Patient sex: F
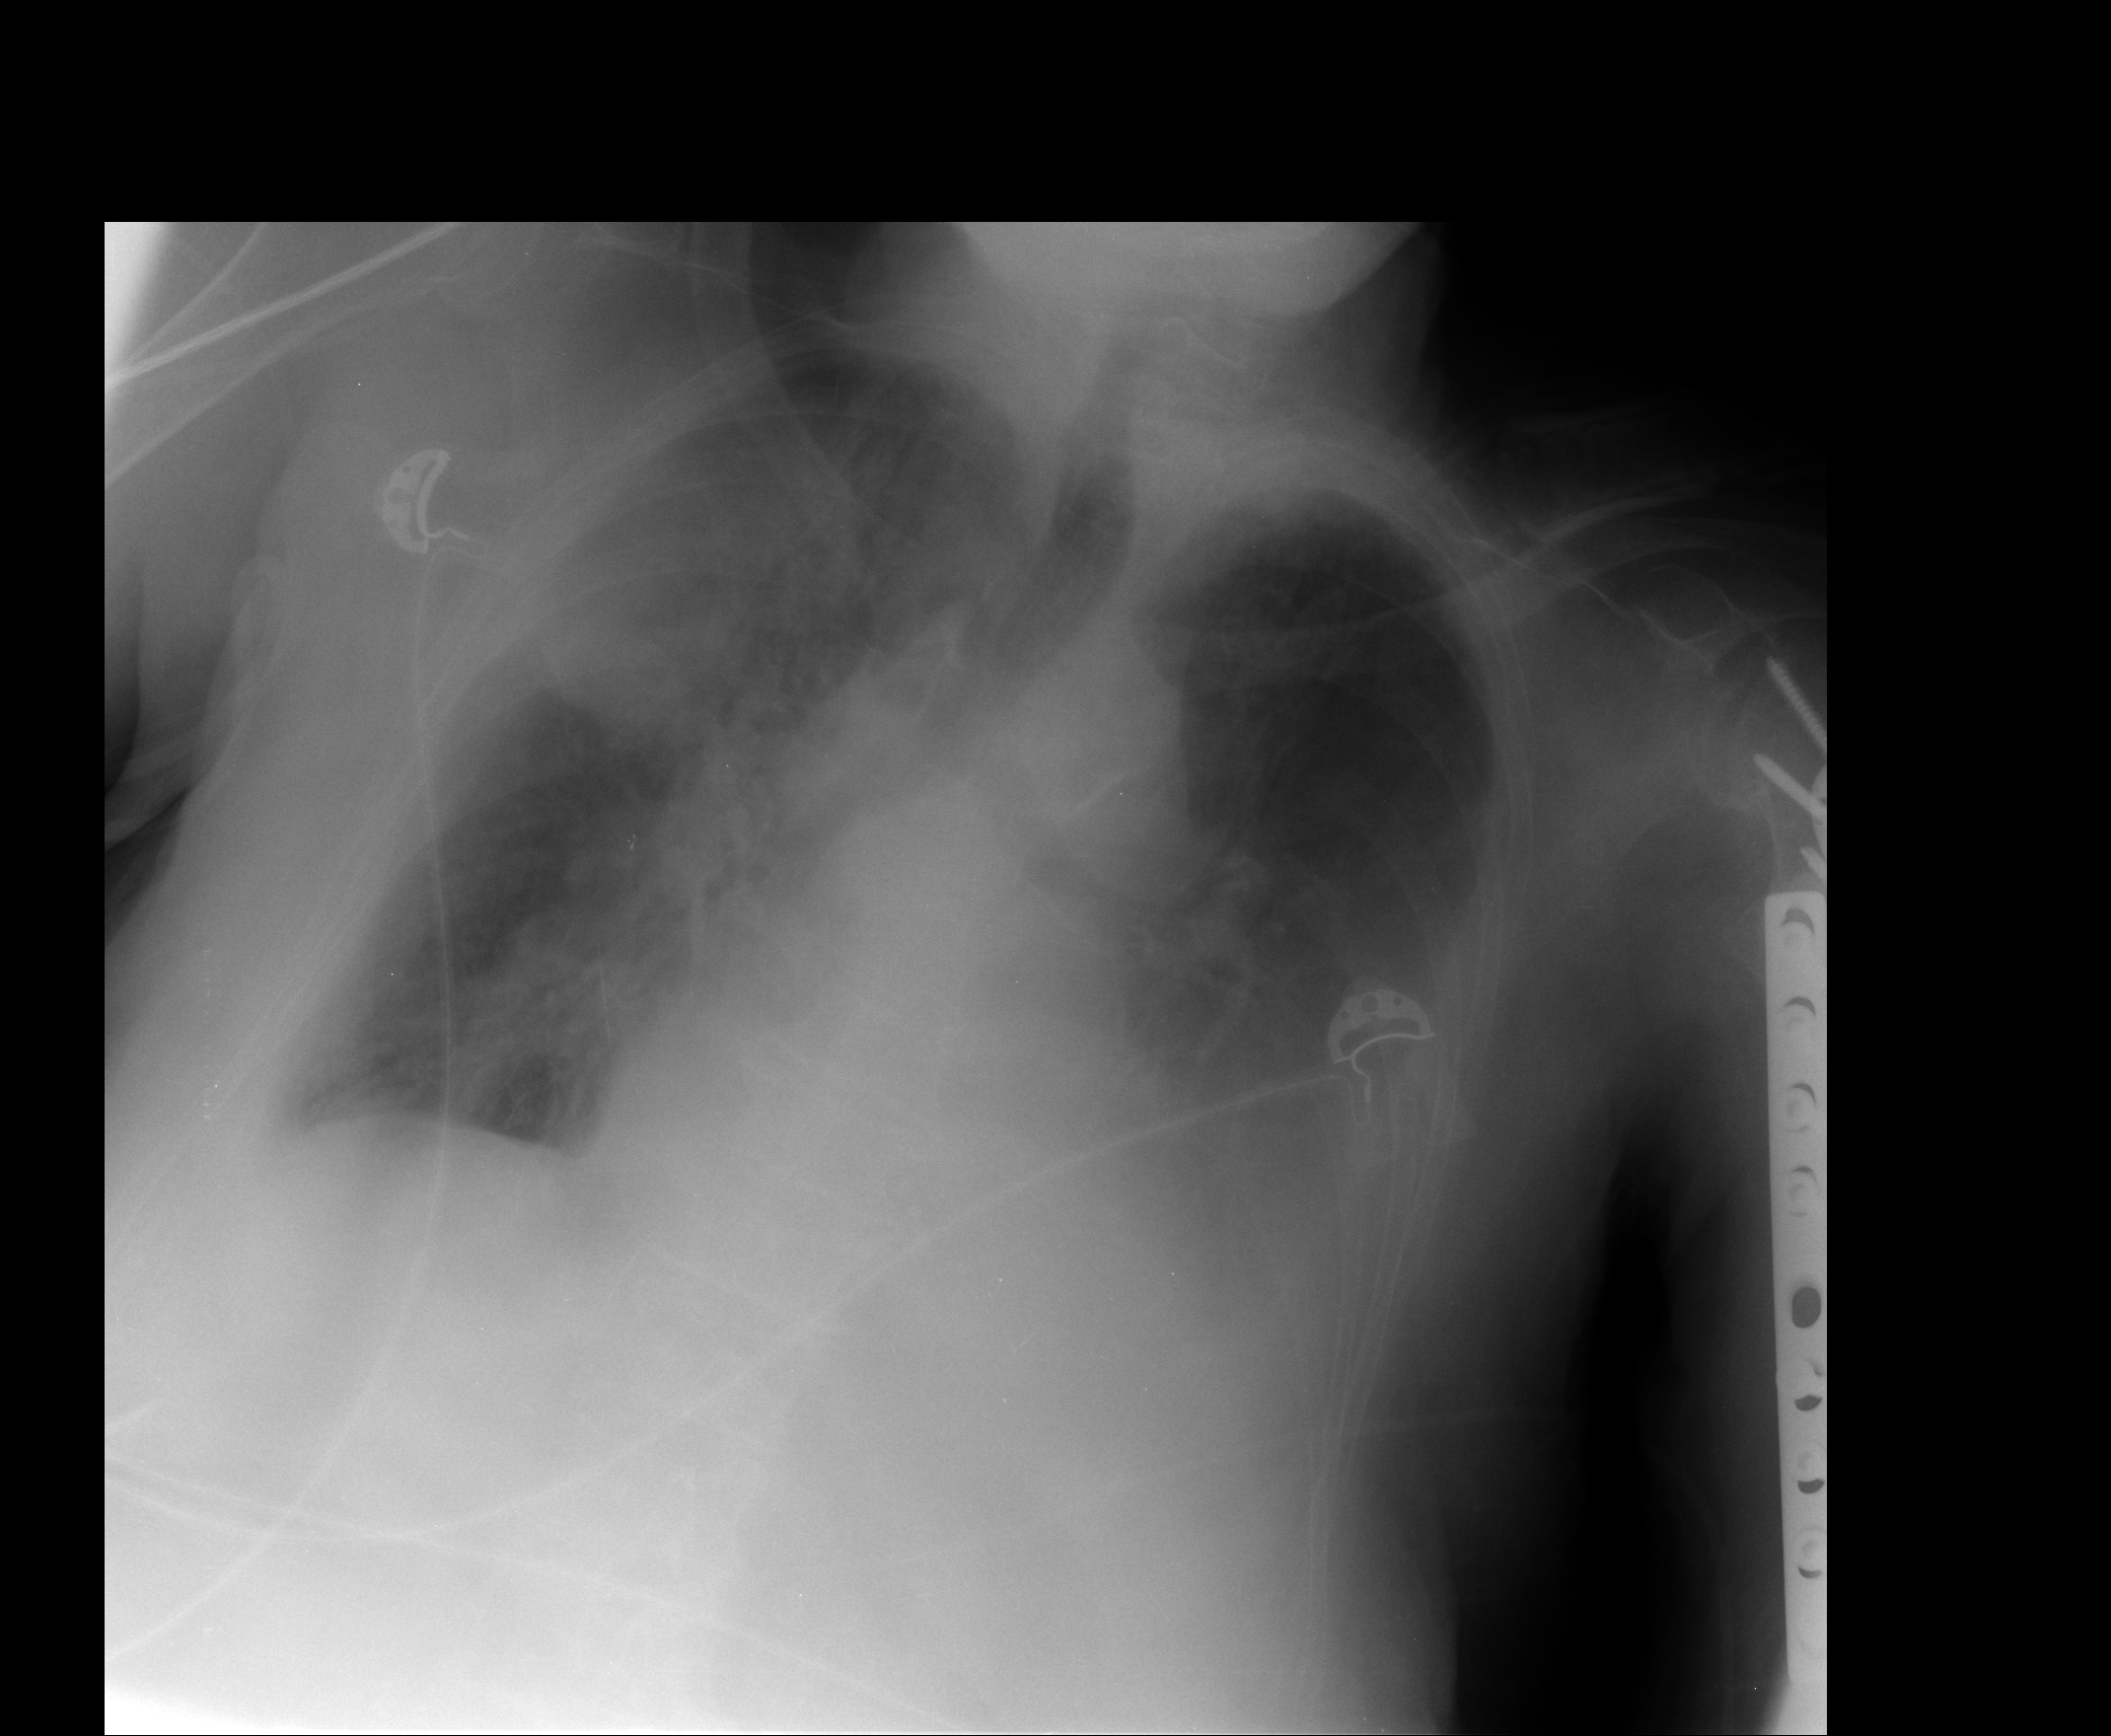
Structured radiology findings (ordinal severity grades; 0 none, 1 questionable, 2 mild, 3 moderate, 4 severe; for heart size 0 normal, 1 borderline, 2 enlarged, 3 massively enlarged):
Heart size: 2
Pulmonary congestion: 2
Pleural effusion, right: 2
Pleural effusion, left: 3
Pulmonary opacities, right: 3
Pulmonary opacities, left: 1
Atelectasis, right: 3
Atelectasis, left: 2